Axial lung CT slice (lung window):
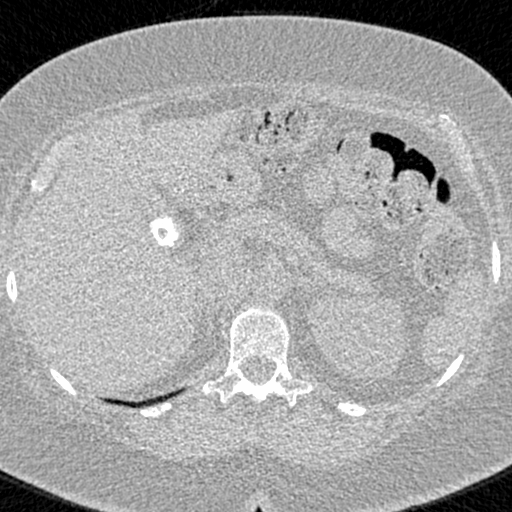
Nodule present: no